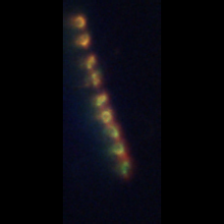
Taxon: Skeletonema
Group: Diatoms